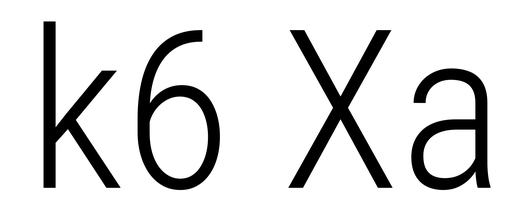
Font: Roboto_Condensed_Light